Question: I have the below query which returns time clocking ins over a date range,
I need the query to return the min and max clock in time for each clock in date in a new field which i will then be able to calculate time worked.
Any help would be appreciated
Thanks
'''
Select staffid, staffname, clockdate, clocktime
from database
where ClockDate >='2019-01-01'
'''

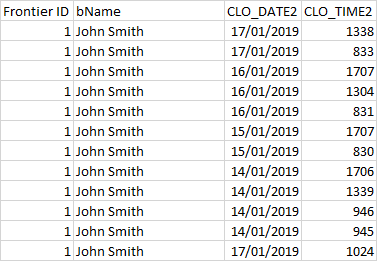
Answer: If you want the minimum and maximum time per staff per day on each row, use window functions:
'''
Select staffid, staffname, clockdate, clocktime,
min(clocktime) over (partition by staffid, clockdate) as earliest_time,
max(clocktime) over (partition by staffid, clockdate) as latest_time
from database
where ClockDate >= '2019-01-01';
'''